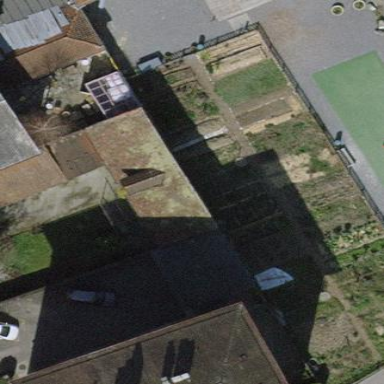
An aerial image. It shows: Allotments area.